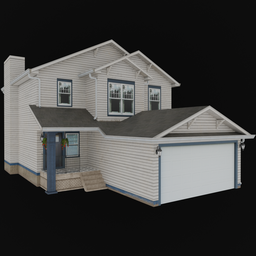
Label: architecture